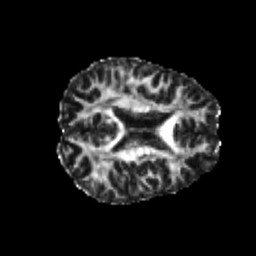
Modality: FA
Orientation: axial
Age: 22
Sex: male
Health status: healthy
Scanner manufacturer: philips
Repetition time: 7.393 s
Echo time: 0.08599 s